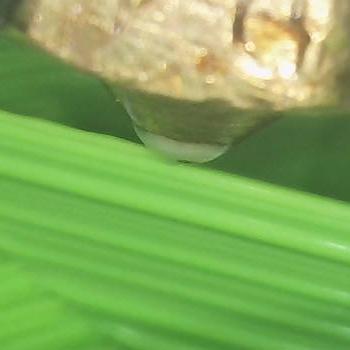
Flow rate: 42%